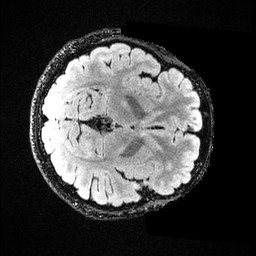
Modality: FLAIR
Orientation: axial
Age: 21
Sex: female
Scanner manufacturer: ge
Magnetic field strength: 3 T
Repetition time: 4.802 s
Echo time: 0.1171 s